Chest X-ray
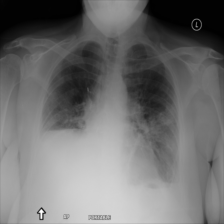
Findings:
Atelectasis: negative
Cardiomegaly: negative
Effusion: positive
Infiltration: negative
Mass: negative
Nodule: negative
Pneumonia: negative
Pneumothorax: negative
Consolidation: negative
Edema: negative
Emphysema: negative
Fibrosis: negative
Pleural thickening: negative
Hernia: negative